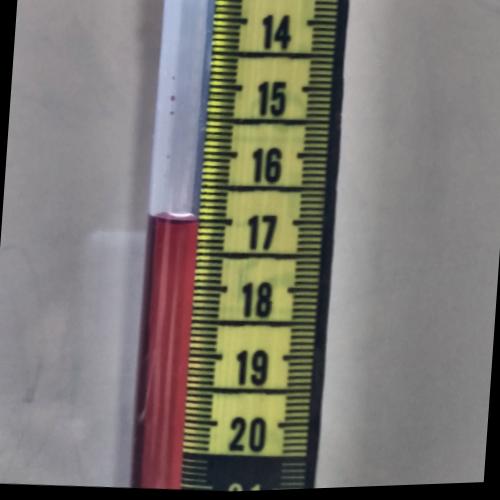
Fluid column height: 17.0 cm